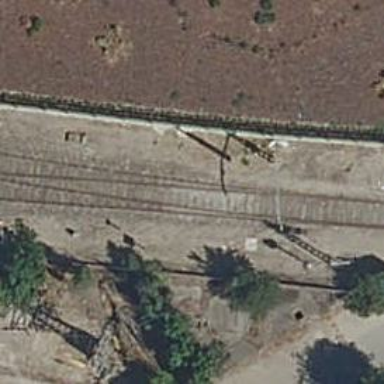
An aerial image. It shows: Railway switch.